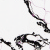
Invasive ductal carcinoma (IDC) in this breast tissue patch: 0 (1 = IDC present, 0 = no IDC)